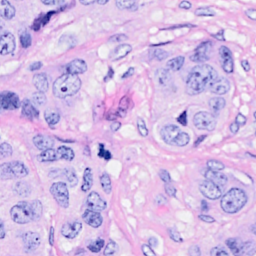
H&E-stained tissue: Breast